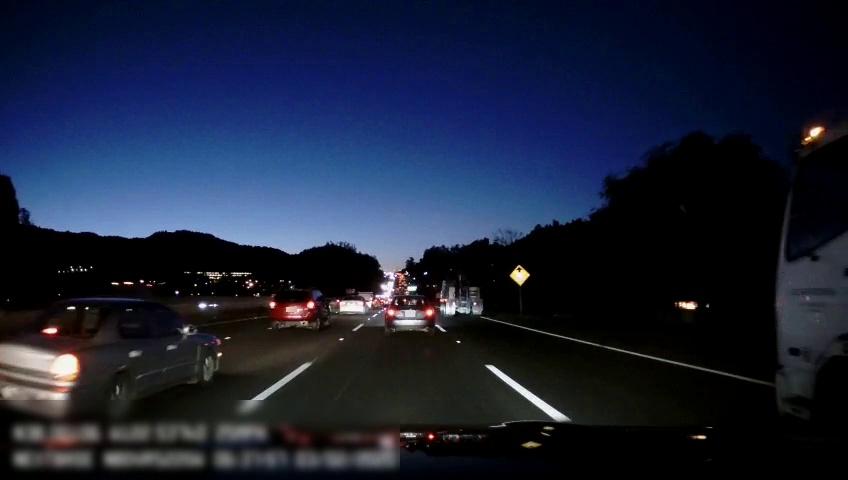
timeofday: Night
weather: Other
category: Drivable Space
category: Vehicles | Other LV
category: Vehicles | Car
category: Vehicles | Car
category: Vehicles | Truck
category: Vehicles | SUV
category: Vehicles | Car
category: Vehicles | Car
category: Lanes | Alternate Lane
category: Lanes | Current Lane
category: Lanes | Current Lane
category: Lanes | Alternate Lane
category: Lanes | Alternate Lane
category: Traffic | Signs